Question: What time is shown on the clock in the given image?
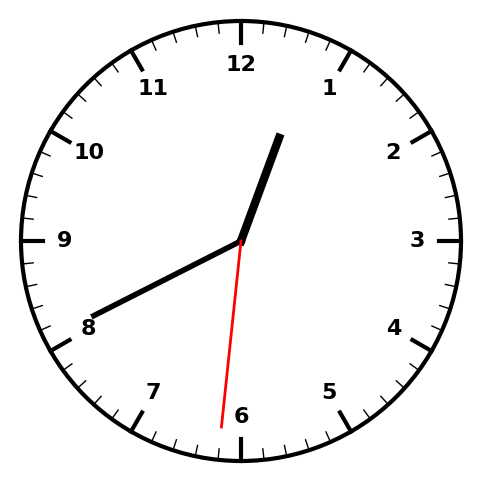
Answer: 12:40:31